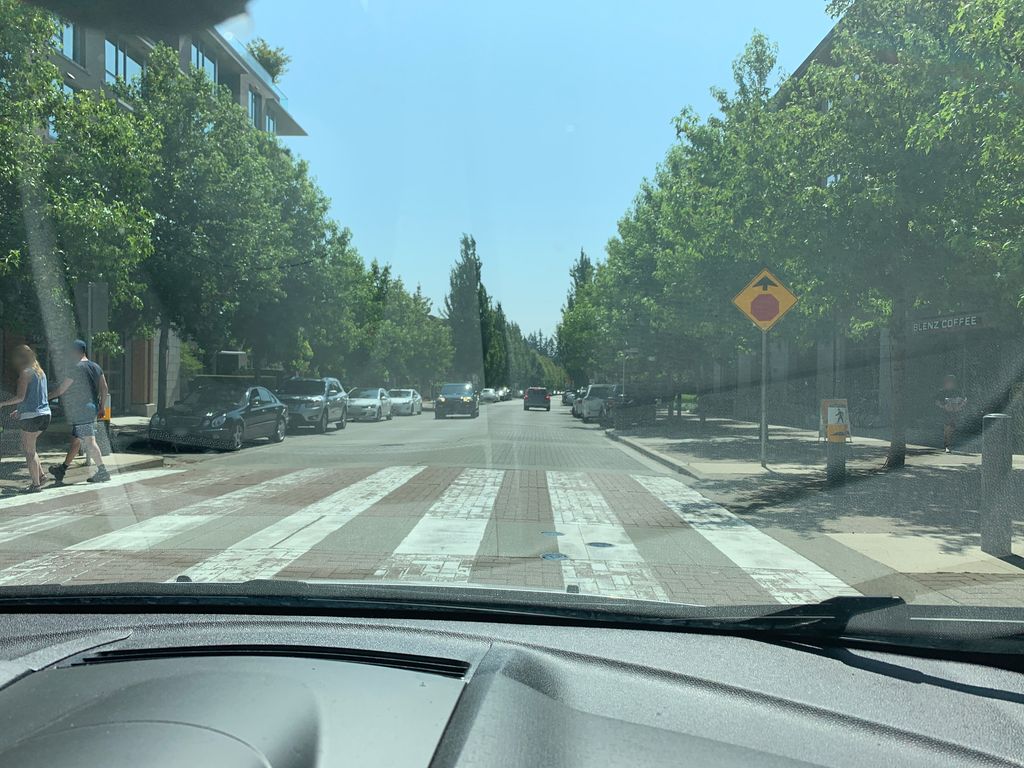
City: vancouver